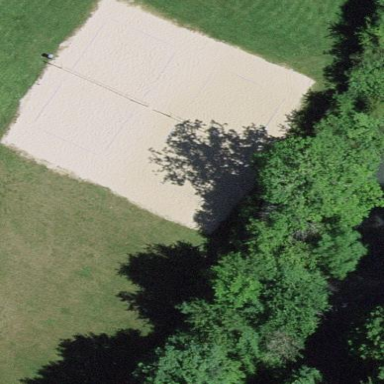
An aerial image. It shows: Beach volleyball pitch for leisure land activities.